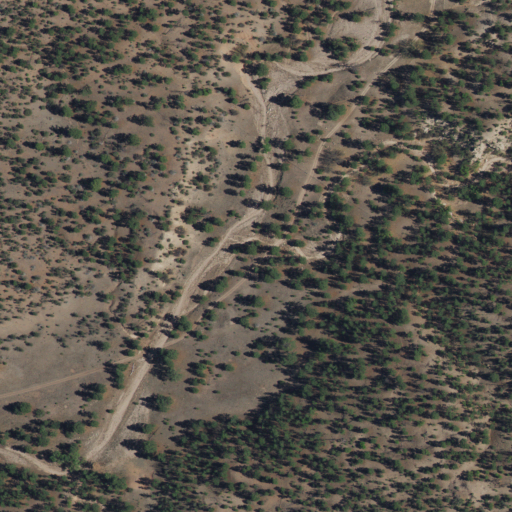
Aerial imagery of valley in New Mexico named Luke Canyon containing evergreen forest and shrub